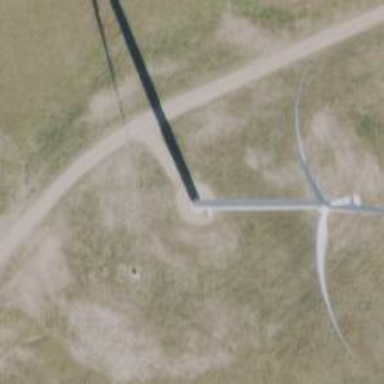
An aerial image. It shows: Wind generator powered by horizontal axis wind turbine.